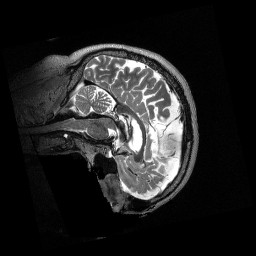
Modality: T2w
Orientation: sagittal
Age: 78
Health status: healthy
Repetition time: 3.2 s
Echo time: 0.563 s